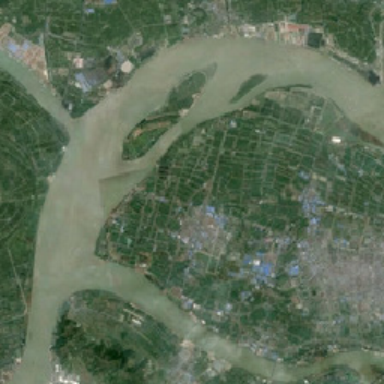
Green land and loess areas are on the coast .